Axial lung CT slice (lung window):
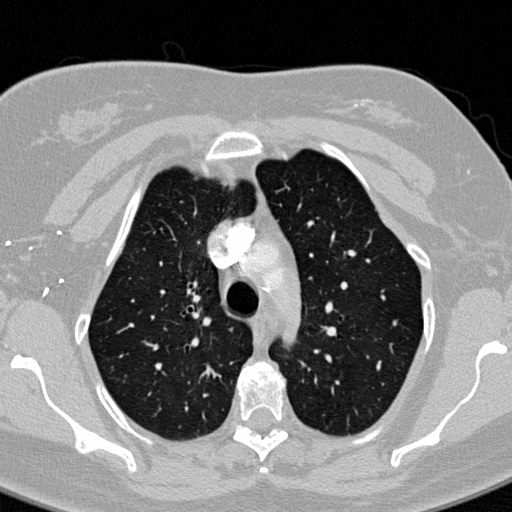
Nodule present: no